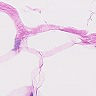
Metastatic tissue present: no